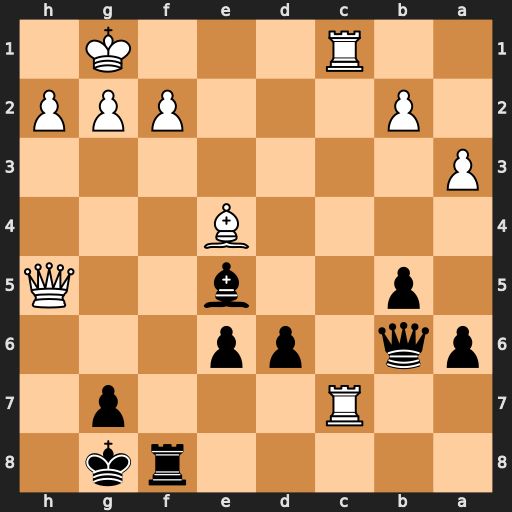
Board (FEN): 5rk1/2R3p1/pq1pp3/1p2b2Q/4B3/P7/1P3PPP/2R3K1
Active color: b
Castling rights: -
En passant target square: -
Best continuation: Qxf2+ Kh1 Qf1+ Rxf1 Rxf1#